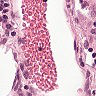
Metastatic tissue present: no